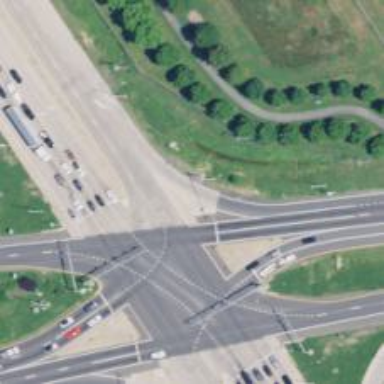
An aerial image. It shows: Trunk link highway.